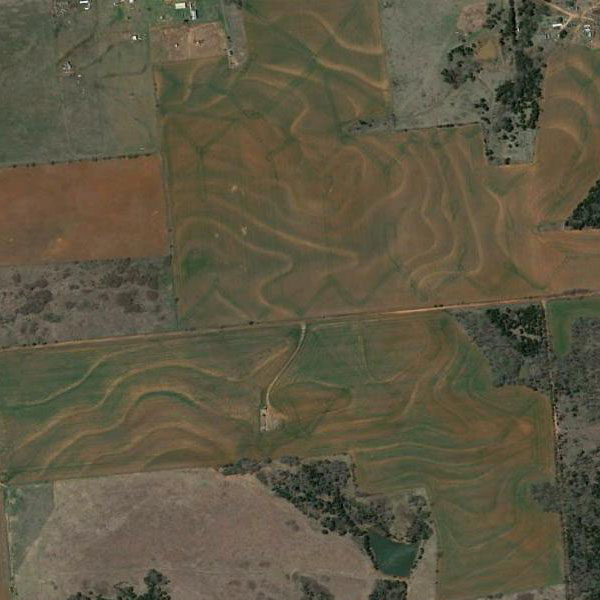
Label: Farmland